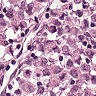
Metastatic tissue present: yes